Field crop: maize
Growth stage: 2
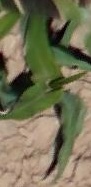
Species: maize